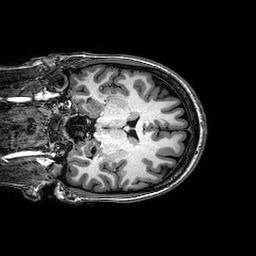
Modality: T1w
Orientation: coronal
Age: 22
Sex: female
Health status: healthy
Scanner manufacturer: philips
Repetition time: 0.008226 s
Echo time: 0.0038 s